Question: I was reading the JSP Specification 2.1, the chapters about the JSP include directive and JSP include tag, a lot of places talk about the "JSP file" and "JSP page" seperately, such like:

Is there any difference between them?
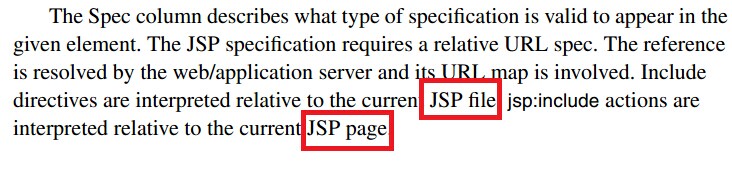
Answer: Usually, there is no difference when we speak about jsp file or jsp page but a good observation from LuiggiMendoza is:
> JSP file is the physical file stored in your hard drive while the JSP
page is the result of evaluating the JSP file from an application
server.
But there is a difference when using directives:
'<jsp:include page="page.html" />' and also '<%@include file="page.html"%>'.
You can find an interesting post about it:
<URL>
And a nice explanation here:
> <%@ include file="filename" %> is the JSP include directive. At JSP
page translation time, the content of the file given in the include
directive is 'pasted' as it is, in the place where the JSP include
directive is used. Then the source JSP page is converted into a java
servlet class. The included file can be a static resource or a JSP
page. Generally JSP include directive is used to include header
banners and footers. The JSP compilation procedure is that, the source
JSP page gets compiled only if that page has changed. If there is a
change in the included JSP file, the source JSP file will not be
compiled and therefore the modification will not get reflected in the
output.< jsp:include page="relativeURL" /> is the JSP include action element.
The jsp:include action element is like a function call. At runtime,
the included file will be 'executed' and the result content will be
included with the soure JSP page. When the included JSP page is
called, both the request and response objects are passed as
parameters. If there is a need to pass additional parameters, then
jsp:param element can be used. If the resource is static, its content
is inserted into the calling JSP file, since there is no processing
needed.